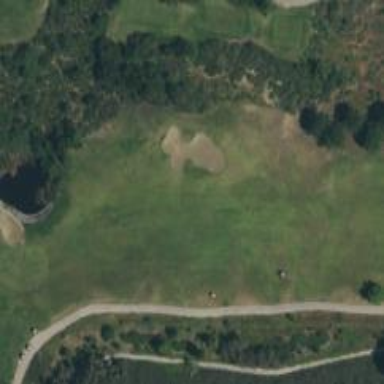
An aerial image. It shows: View of golf hole.